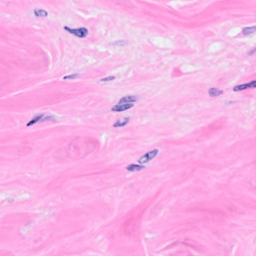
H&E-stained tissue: Breast